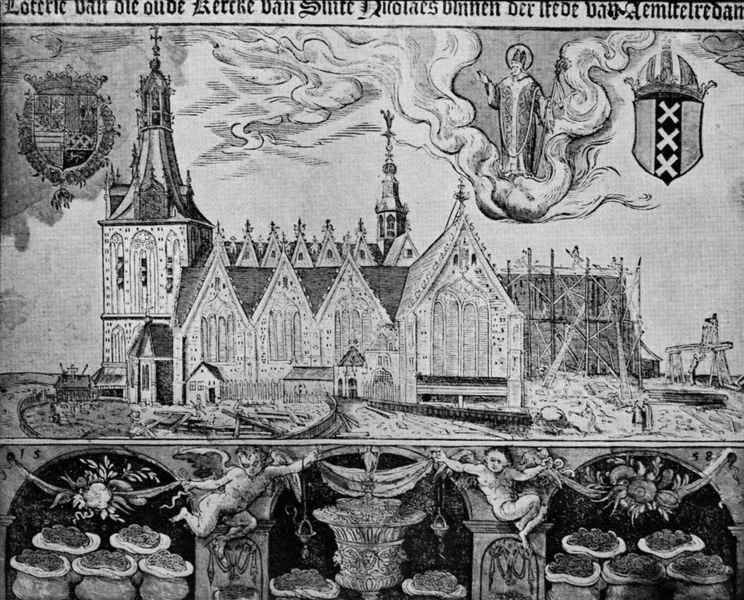
Titel: De Loterijprent
Schlagwörter: flügel, himmel, weiß, wolken, stadt, lampe, schwarz, skizze, zeichnung, dach, obst, weg, wolke, mütze, spitze, holland, brücke, kirche, spitzen, gotik, krone, turm, engel, putte, bogen, süden, säcke, krieg, bischof, könig, essen, bögen, töpfe, schild, gerüst, gewölbe, burg, kreuz, türme, dom, druck, stich, schwarzweiß, kardinal, niederländisch, wimpel, kathedrale, wappen, kreuze, mittelalter, priester, mönch, heiliger, abtei, bau, flugblatt, bauen, basilika, aufbau, baustelle, sachsen, heiliger geist, schätze, süd, wappenschild, magdeburg, cathedral, nikolas